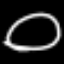
Label: mushroom